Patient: sex F, age 36
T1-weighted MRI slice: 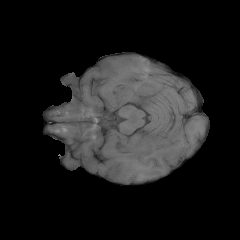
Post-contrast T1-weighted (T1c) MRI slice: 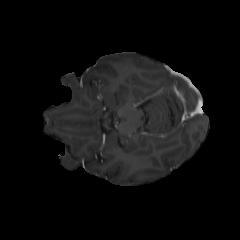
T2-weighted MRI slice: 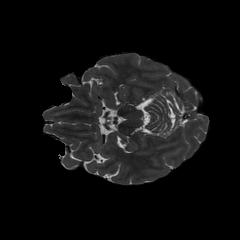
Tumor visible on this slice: no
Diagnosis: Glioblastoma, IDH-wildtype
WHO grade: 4